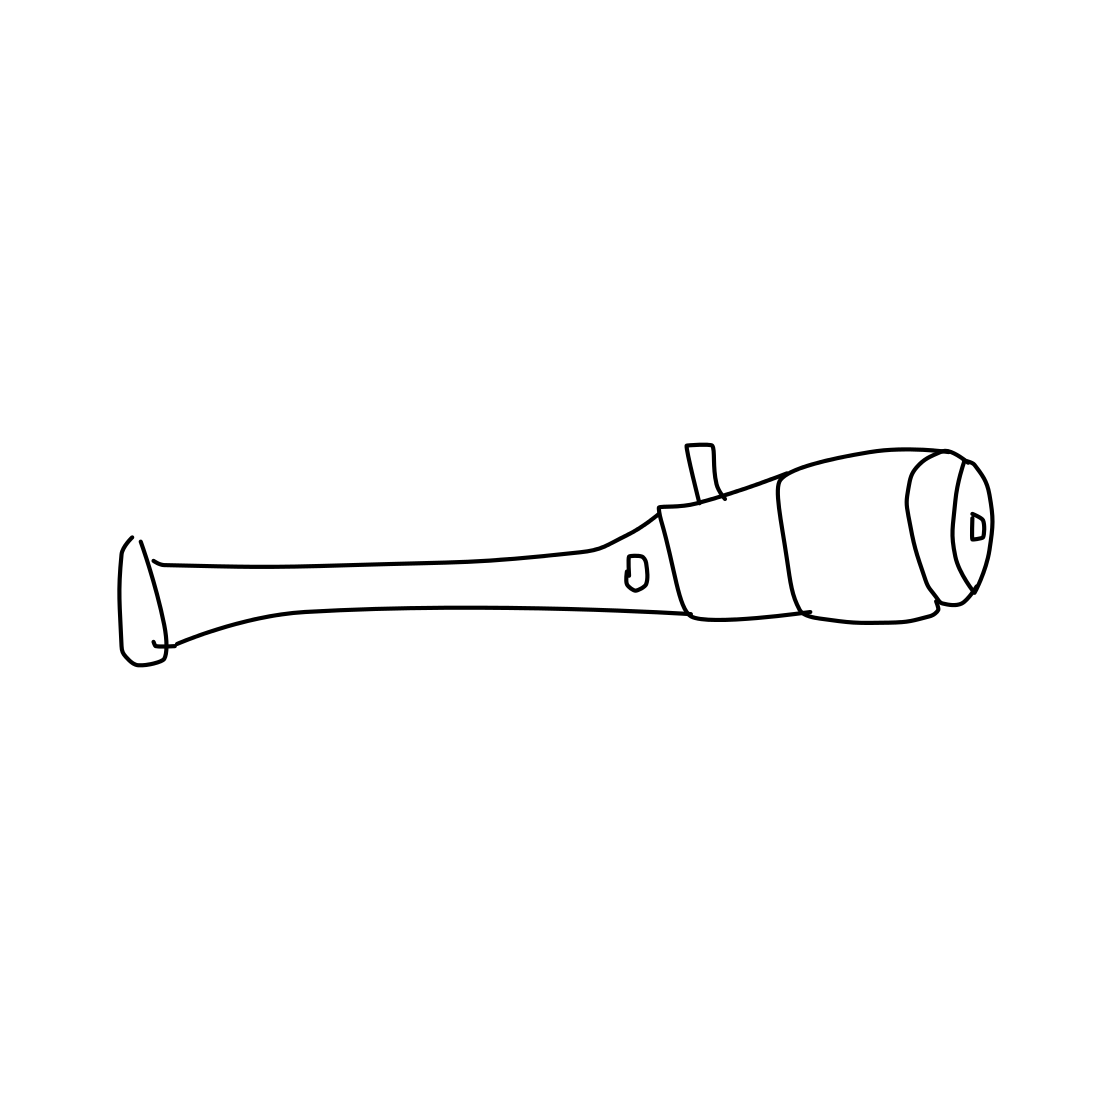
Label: flashlight